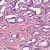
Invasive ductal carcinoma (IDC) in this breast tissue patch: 1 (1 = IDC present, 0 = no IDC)